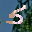
Label: 5